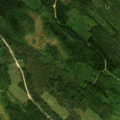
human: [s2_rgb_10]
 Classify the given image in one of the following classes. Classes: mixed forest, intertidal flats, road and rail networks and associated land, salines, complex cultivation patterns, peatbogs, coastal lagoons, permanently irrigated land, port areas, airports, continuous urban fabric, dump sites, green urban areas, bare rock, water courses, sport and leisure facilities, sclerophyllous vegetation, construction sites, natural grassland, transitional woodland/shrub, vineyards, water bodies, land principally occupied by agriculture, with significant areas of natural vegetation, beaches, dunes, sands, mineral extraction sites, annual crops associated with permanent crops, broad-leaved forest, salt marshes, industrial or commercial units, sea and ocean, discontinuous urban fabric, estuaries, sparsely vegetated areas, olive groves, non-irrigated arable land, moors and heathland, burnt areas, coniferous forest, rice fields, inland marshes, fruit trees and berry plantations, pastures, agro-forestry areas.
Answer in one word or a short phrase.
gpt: coniferous forest, transitional woodland/shrub